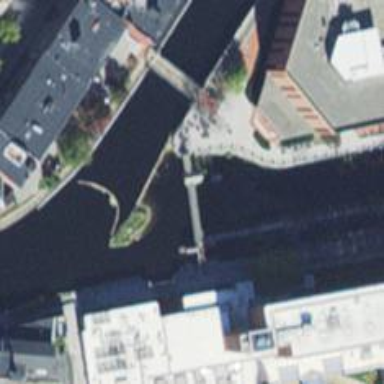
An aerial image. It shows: Lock gate on waterway.